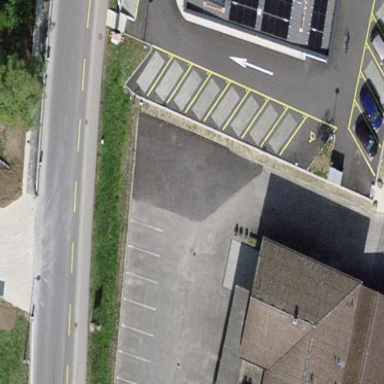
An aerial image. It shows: Parking area.